Field crop: maize
Growth stage: 2
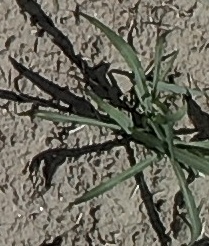
Species: sorghum